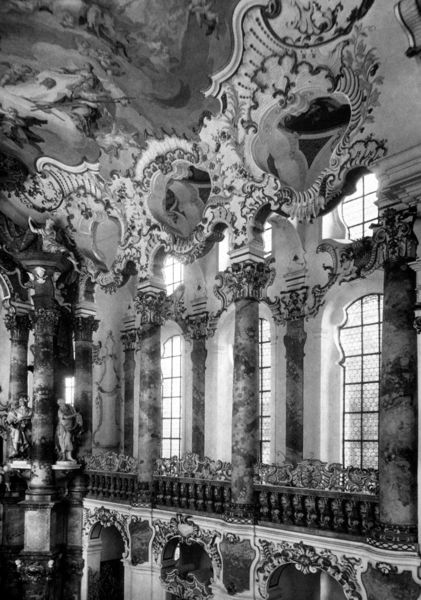
Titel: Wallfahrtskirche zum gegeißelten Heiland (Südliche Empore des Wallfahrtschores)
Künstler: Dominikus Zimmermann
Standort: Wies (bei Steingaden)
Institution: Wallfahrtskirche zum gegeißelten Heiland
Schlagwörter: gemälde, himmel, schatten, weiß, wolken, blumen, fenster, glas, grau, hell, licht, marmor, raum, schmuck, schwarz, säule, säulen, gebäude, schloss, malerei, ornament, wand, barock, innenraum, brüstung, kirche, figur, gold, decke, innen, rokoko, engel, putte, statue, balkon, bogen, empore, pilaster, saal, dekoration, kartusche, detail, ornamente, seitenansicht, verzierung, wandmalerei, stuck, plastik, marmoriert, galerie, foto, fotografie, photographie, gang, arkade, komposit, gewölbe, bayern, laufgang, balustrade, dom, schwarz-weiß, architrav, arkaden, kapitelle, kapitell, photo, verziert, schnörkel, voluten, obergaden, zimmermann, fresken, chor, kapelle, ballustrade, deckengemälde, fresko, empire, nymphenburg, ornamentik, reliefs, verzierungen, fresco, süddeutschland, mamor, kapitel, deckenmalerei, obergeschoss, geschmückt, rocaille, wandverkleidung, arcade, wies, schlosskirche, freske, brustung, deckenfresko, schwünge, kartuschen, ich, asam, bin, deckenbild, rokaille, wieskirche, marmorsäule, bewegtheit, freseken, die wies, marmoreske, marmormalerei, reocaille, stechkappen, figueren, scwarz-weiß, kircheninnere, deckenrelief